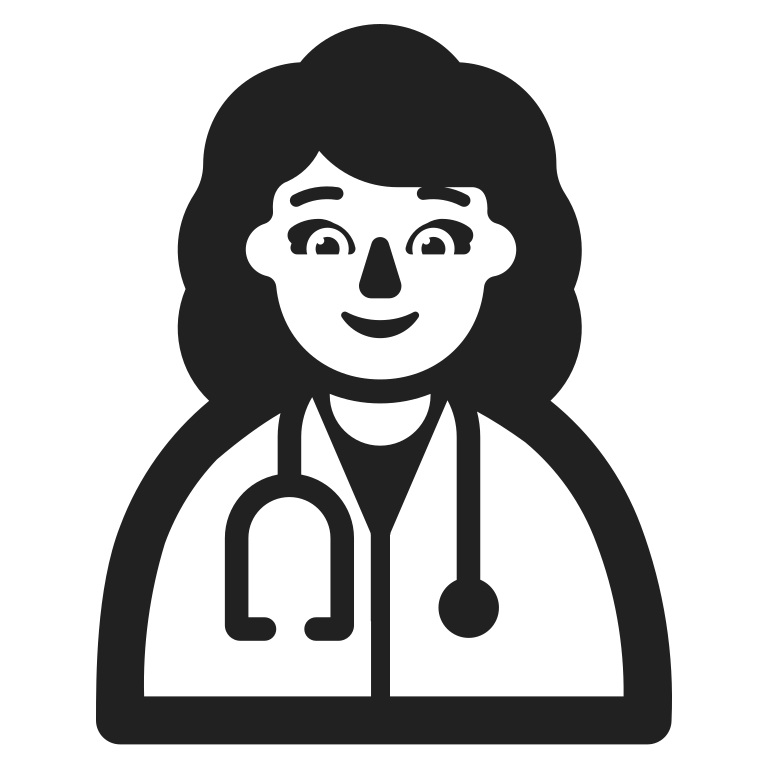
woman health worker high contrast default